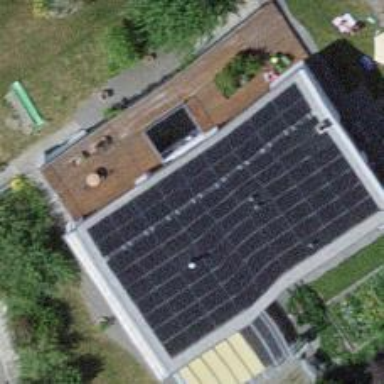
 consisting of solar photovoltaic panels."